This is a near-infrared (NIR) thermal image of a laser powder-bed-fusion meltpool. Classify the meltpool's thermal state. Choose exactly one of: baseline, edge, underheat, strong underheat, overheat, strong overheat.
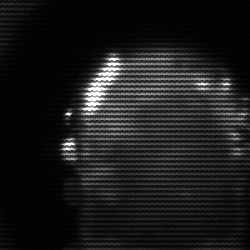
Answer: baseline